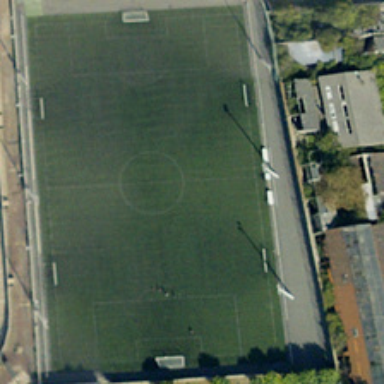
Some green trees and several buildings are near a football field .